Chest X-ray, PA view. Patient: 21 years old, sex F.
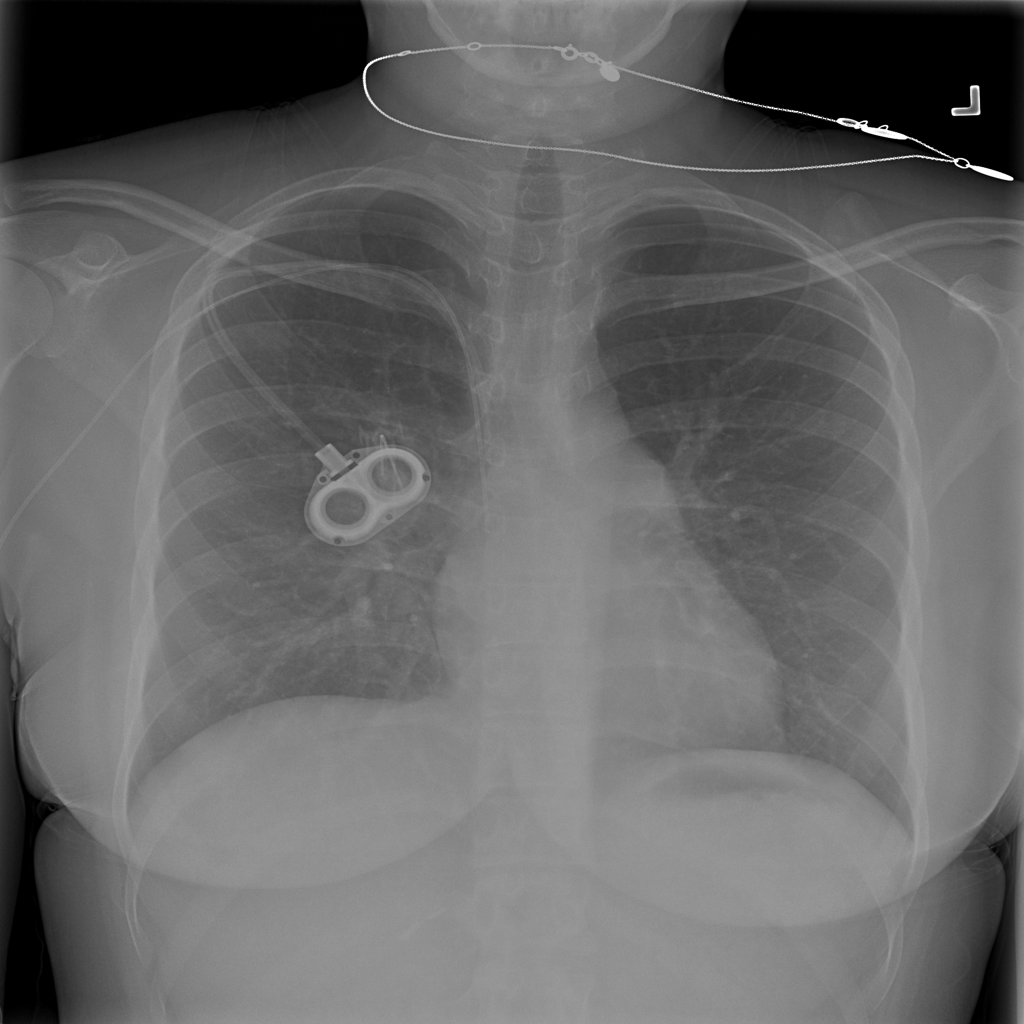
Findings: No Finding